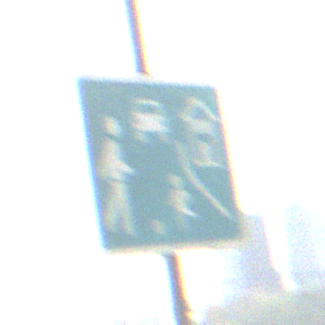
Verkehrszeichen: BeginnVerkehrsberuhigterBereich
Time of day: SunriseSunset
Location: Outdoor (Suburban)
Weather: PartlyCloudy
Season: NotSpecified
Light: Natural